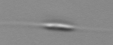
Label: Cylindrotheca_morphotype1